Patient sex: M
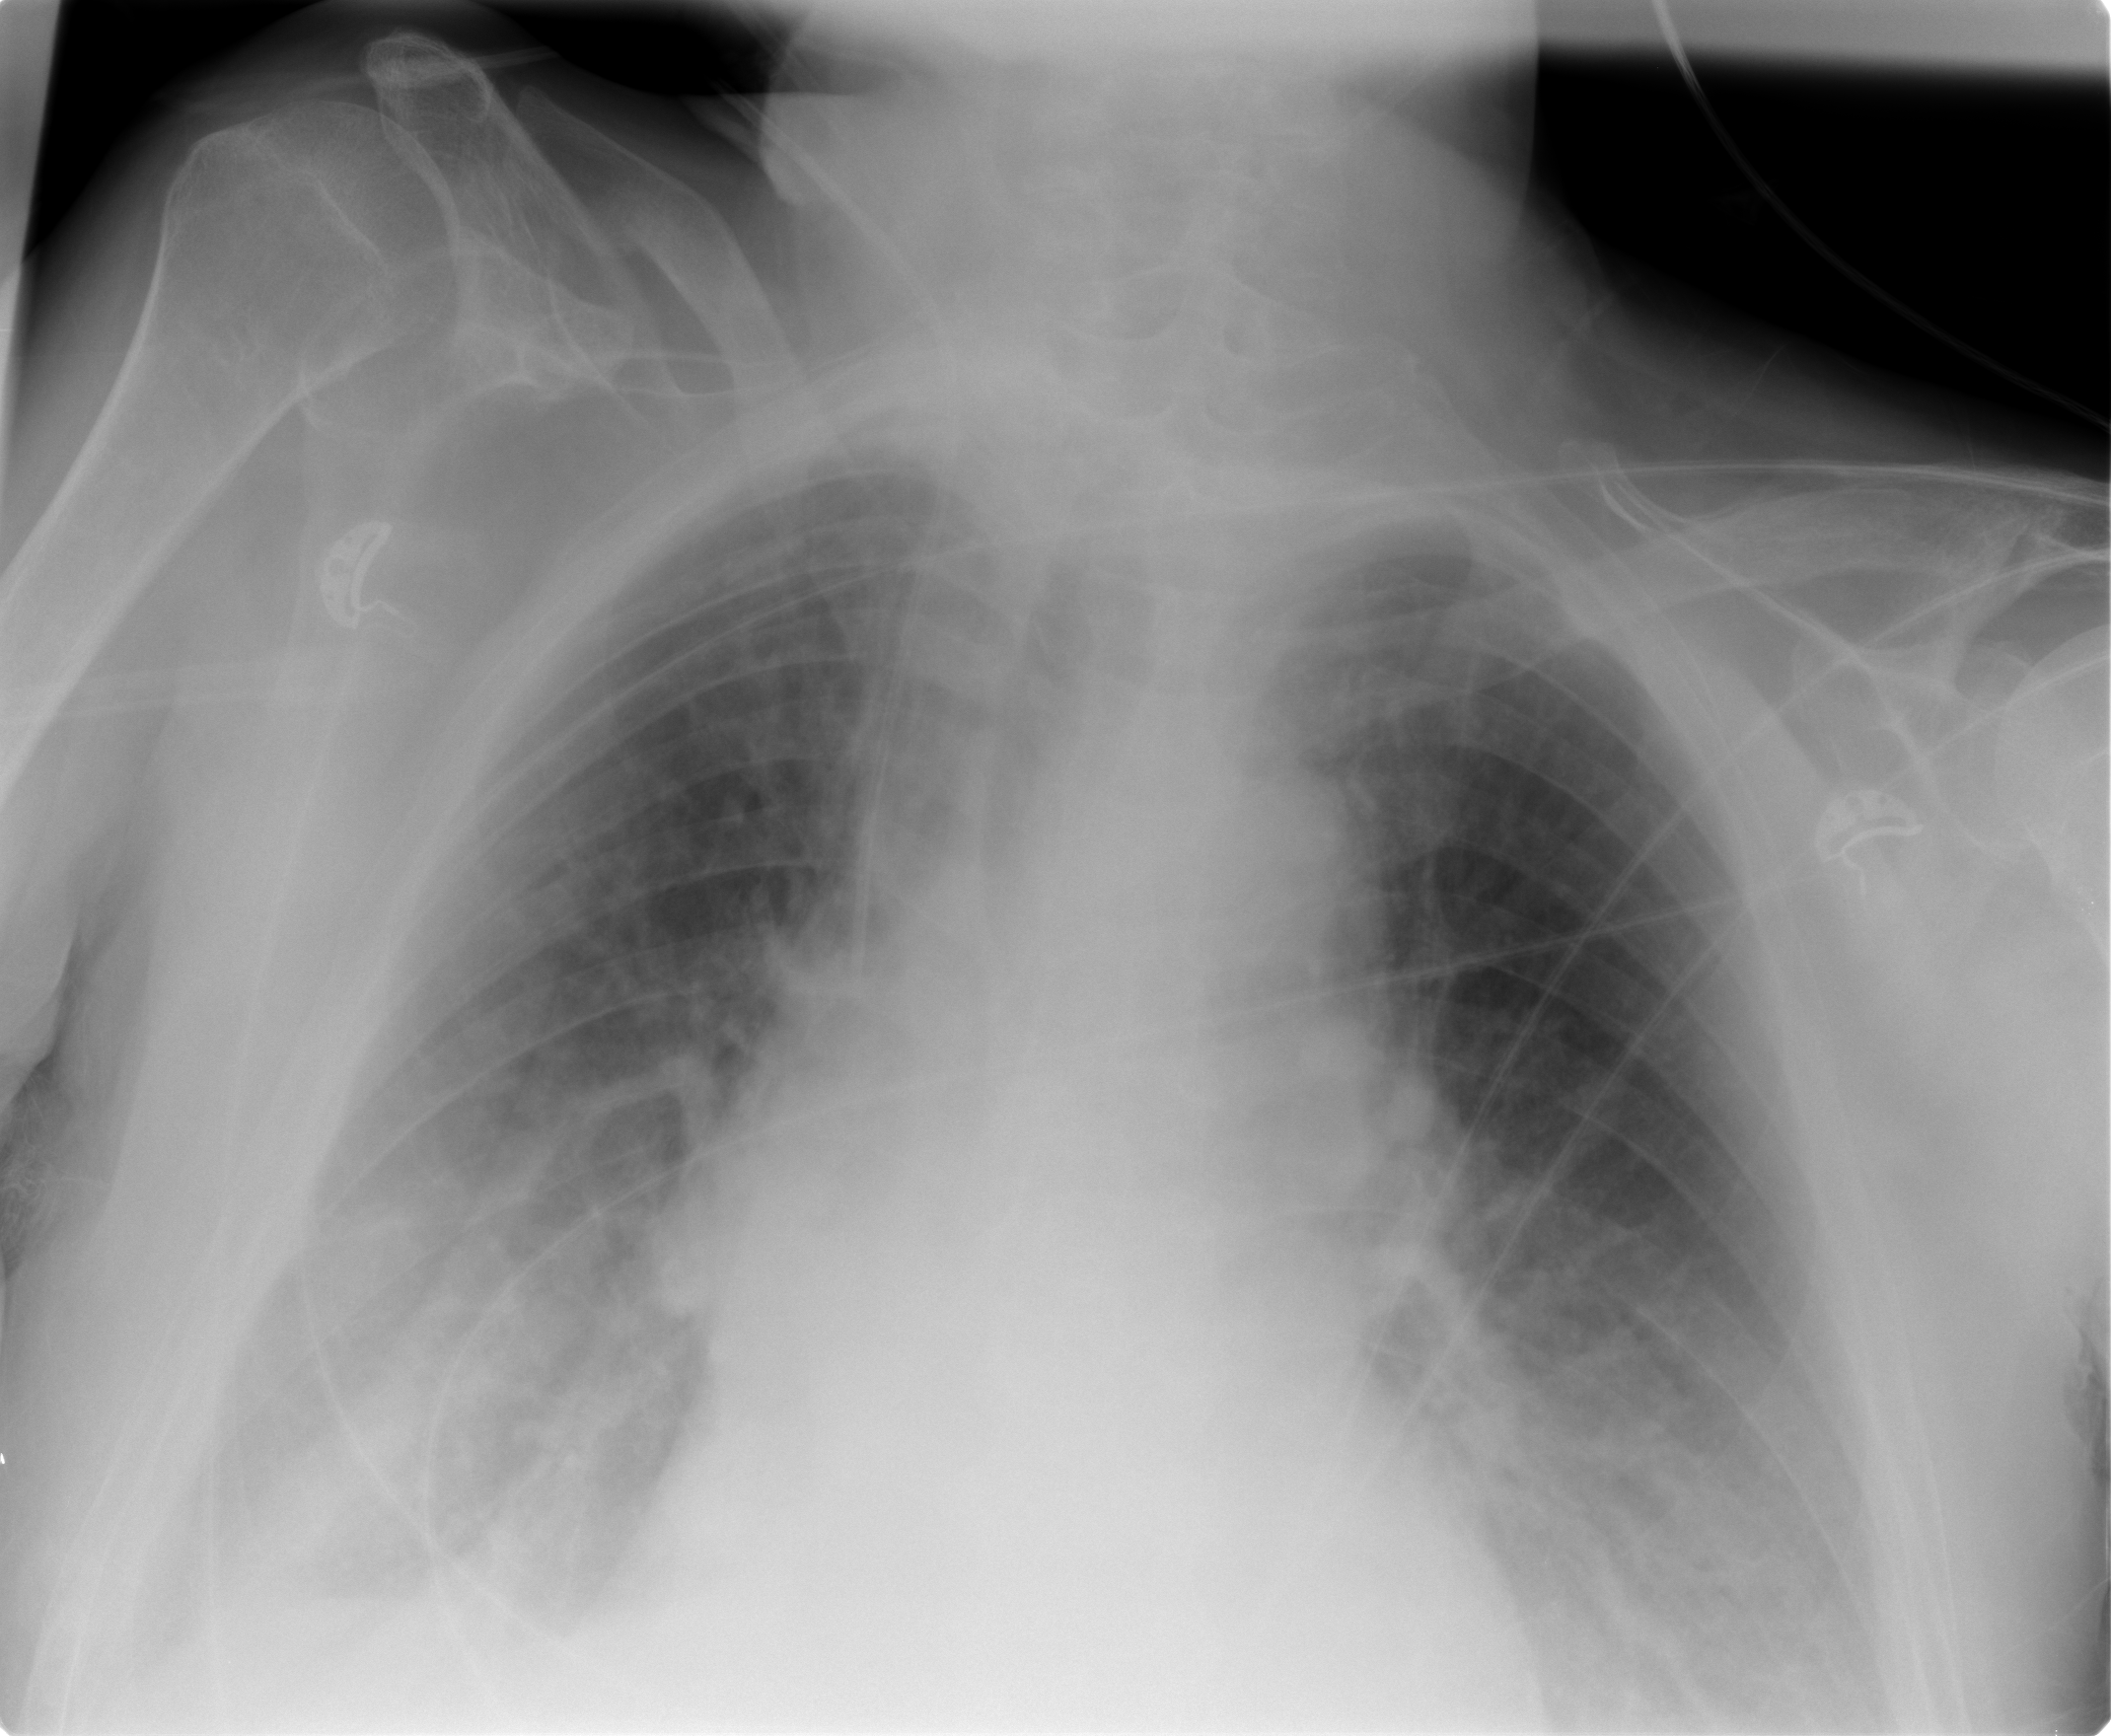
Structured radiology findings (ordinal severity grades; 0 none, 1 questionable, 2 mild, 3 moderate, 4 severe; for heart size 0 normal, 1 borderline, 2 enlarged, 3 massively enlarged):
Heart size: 2
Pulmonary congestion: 2
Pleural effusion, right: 2
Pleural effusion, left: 2
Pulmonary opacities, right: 2
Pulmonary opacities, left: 2
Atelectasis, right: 2
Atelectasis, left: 2